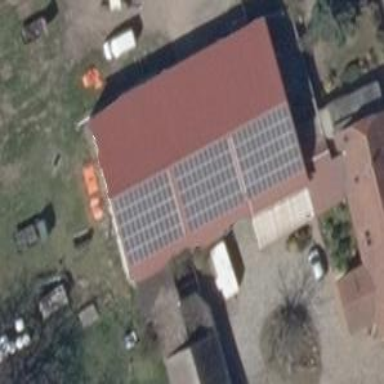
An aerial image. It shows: Solar photovoltaic panel generating electricity through small installation.